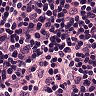
Metastatic tissue present: no